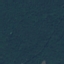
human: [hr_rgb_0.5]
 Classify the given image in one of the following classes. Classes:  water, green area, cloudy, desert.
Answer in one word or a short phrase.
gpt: green area